如图，在四棱台 $ABCD-A_1B_1C_1D_1$ 中，底面 $ABCD$ 是菱形，棱 $AA_1\perp$ 平面 $ABCD$，$AA_1=A_1B_1=1$，$AB=2$，

\noindent
$\angle ABC=60^\circ$，则点 $B$ 到平面 $ACD_1$ 的距离为\underline{\hspace{2cm}}．

\vspace{0.8cm}

\begin{center}

\end{center}
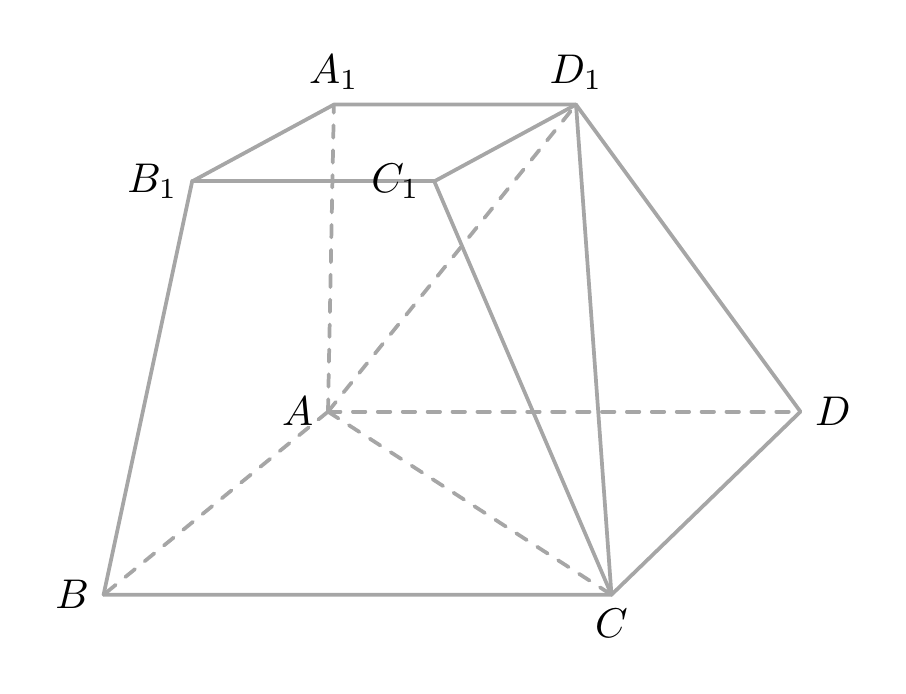
【解答】
\color{red}

\noindent 【答案】$\dfrac{2\sqrt{21}}{7}$

\vspace{0.8em}

\noindent 【知识点】点到平面距离的向量求法

\vspace{0.8em}

\noindent 【分析】建立空间直角坐标系，利用空间向量法计算可得．

\vspace{0.8em}

\noindent 【详解】因为底面 $ABCD$ 是菱形，$\angle ABC=60^\circ$，连接 $AC$，则 $\triangle ADC$ 为等边三角形，

\noindent 取 $CD$ 的中点 $E$，连接 $AE$，则 $AE\perp CD$，又 $AB\parallel CD$，所以 $AE\perp AB$，

\noindent 如图建立空间直角坐标系．

\vspace{0.8em}

\noindent 则 $A(0,0,0)$，$B(2,0,0)$，$C(1,\sqrt{3},0)$，$D_1\left(-\dfrac12,\dfrac{\sqrt{3}}2,1\right)$，

\vspace{0.8em}

\noindent 所以 $\overrightarrow{AB}=(2,0,0)$，$\overrightarrow{AC}=(1,\sqrt{3},0)$，
$\overrightarrow{AD_1}=\left(-\dfrac12,\dfrac{\sqrt{3}}2,1\right)$，

\vspace{0.8em}

\noindent 设平面 $ACD_1$ 的法向量为 $\vec n=(x,y,z)$，则
\[
\left\{
\begin{aligned}
\vec n\cdot \overrightarrow{AC}&=x+\sqrt{3}y=0,\\
\vec n\cdot \overrightarrow{AD_1}&=-\dfrac12x+\dfrac{\sqrt{3}}2y+z=0,
\end{aligned}
\right.
\]
取 $\vec n=(\sqrt{3},-1,\sqrt{3})$，

\vspace{0.8em}

\noindent 所以点 $B$ 到平面 $ACD_1$ 的距离
\[
d=\dfrac{|\overrightarrow{AB}\cdot \vec n|}{|\vec n|}
=\dfrac{2\sqrt{3}}{\sqrt{7}}
=\dfrac{2\sqrt{21}}{7}.
\]

\vspace{0.8em}

\noindent 故答案为：$\dfrac{2\sqrt{21}}{7}$